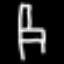
Label: chair